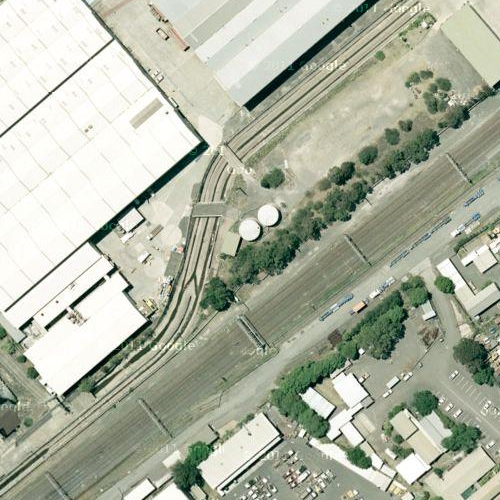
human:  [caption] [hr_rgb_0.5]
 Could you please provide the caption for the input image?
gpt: Some roads go through the industrial area .

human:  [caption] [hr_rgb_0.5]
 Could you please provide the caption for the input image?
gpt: Many different warehouses arranged neatly in the industrial area with some roads go through .

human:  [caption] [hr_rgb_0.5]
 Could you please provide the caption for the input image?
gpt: Many warehouses arranged neatly in the industrial area .

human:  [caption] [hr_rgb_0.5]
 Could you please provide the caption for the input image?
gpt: Lots of warehouses arranged in lines in the industrial area .

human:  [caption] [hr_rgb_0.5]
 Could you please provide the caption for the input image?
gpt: Many warehouses arranged in lines in the industrial area with some roads goes through .